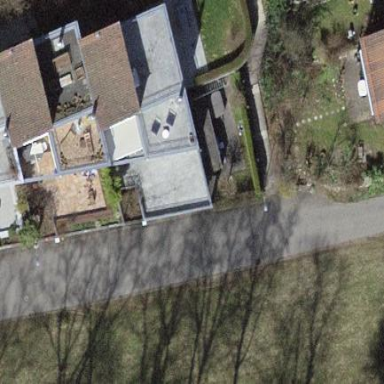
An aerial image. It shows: Residential building.